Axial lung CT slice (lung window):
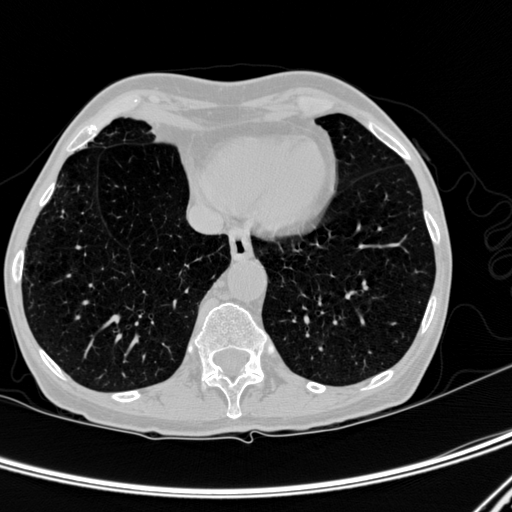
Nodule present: no